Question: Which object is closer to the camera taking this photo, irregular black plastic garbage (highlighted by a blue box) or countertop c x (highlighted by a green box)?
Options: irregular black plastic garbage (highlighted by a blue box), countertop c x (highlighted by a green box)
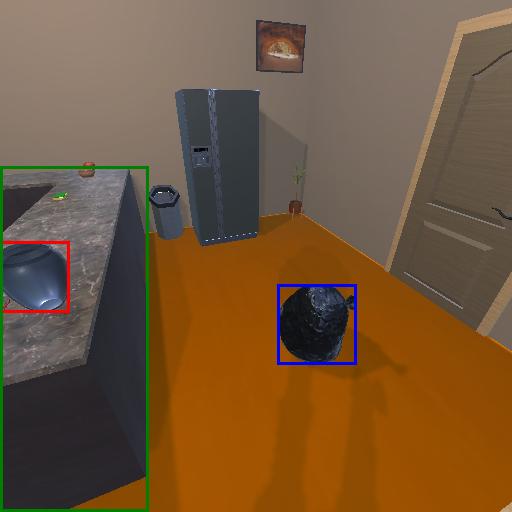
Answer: irregular black plastic garbage (highlighted by a blue box)